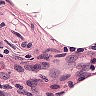
Metastatic tissue present: no